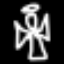
Label: angel